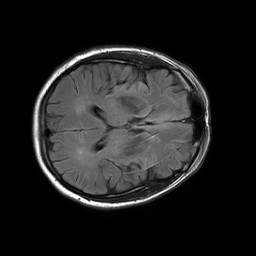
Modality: FLAIR
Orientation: axial
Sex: male
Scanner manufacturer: philips
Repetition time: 11 s
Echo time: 0.125 s